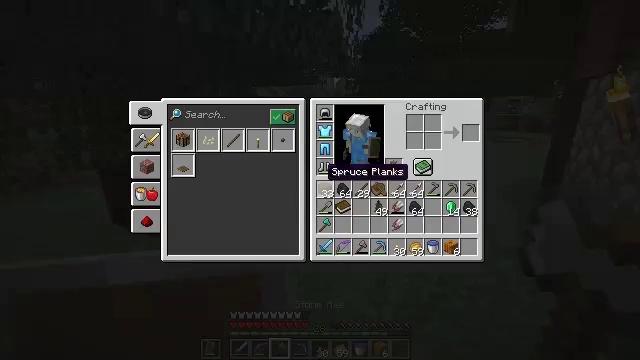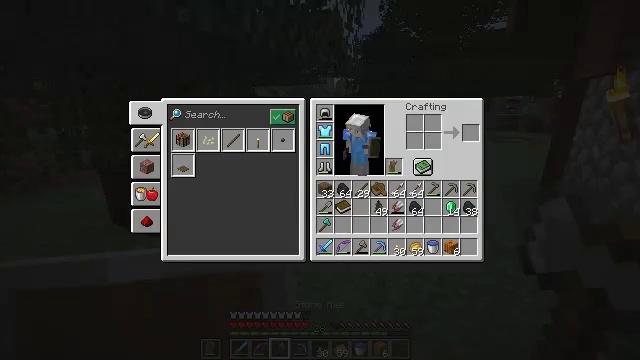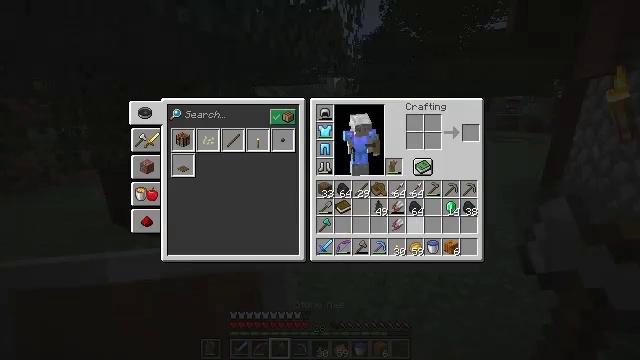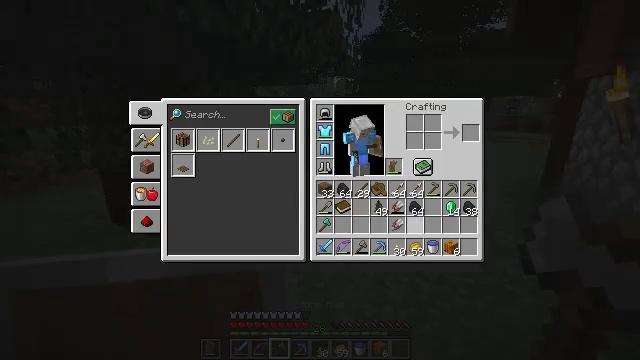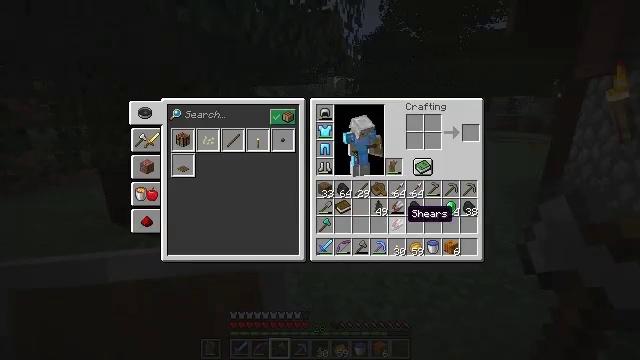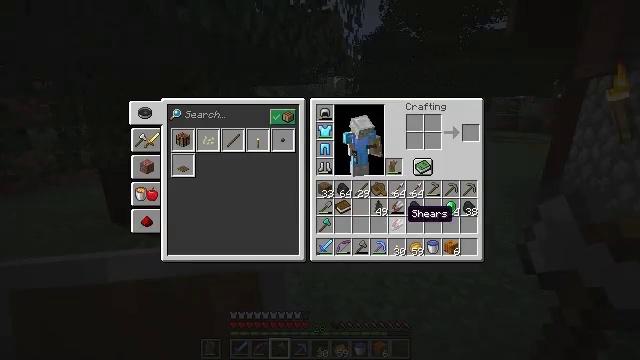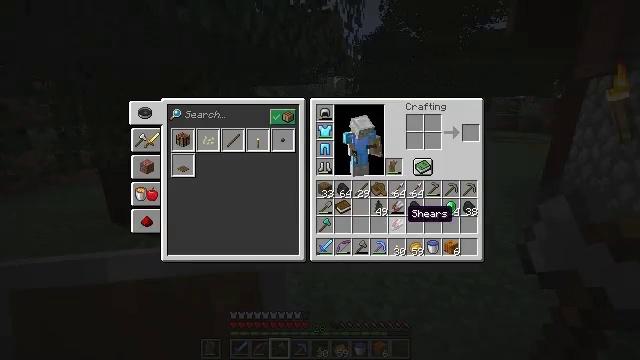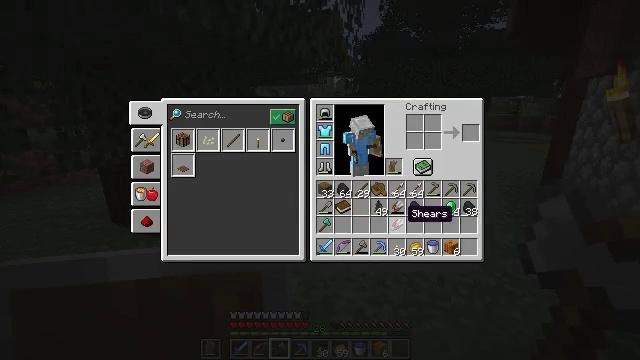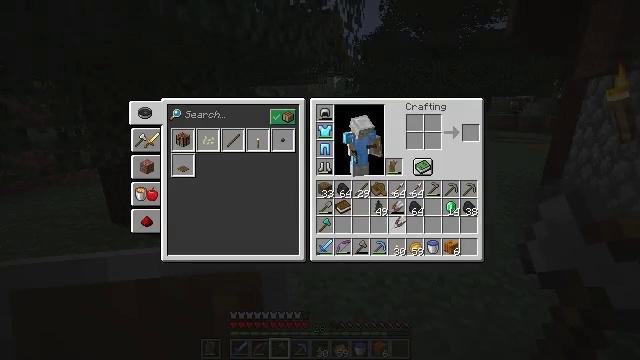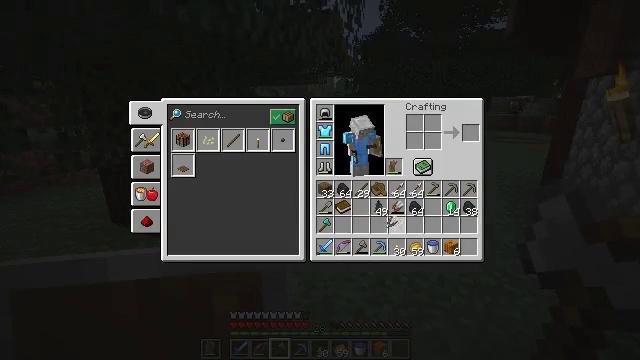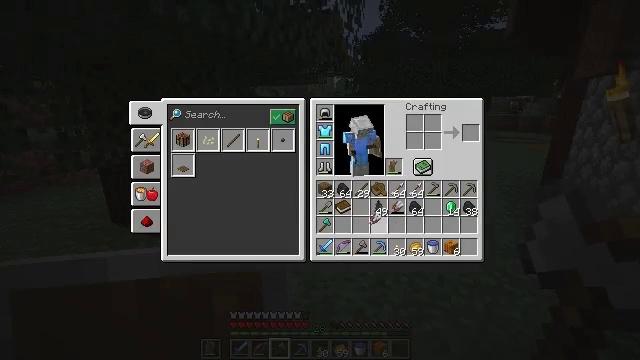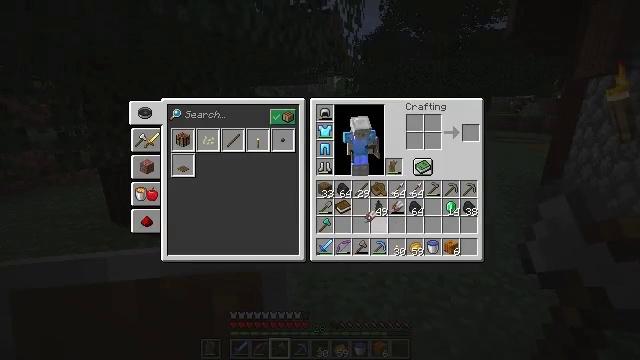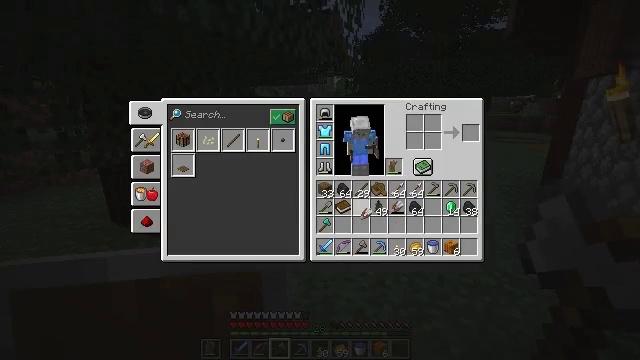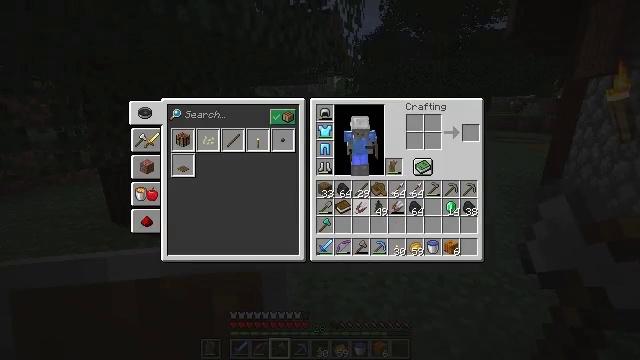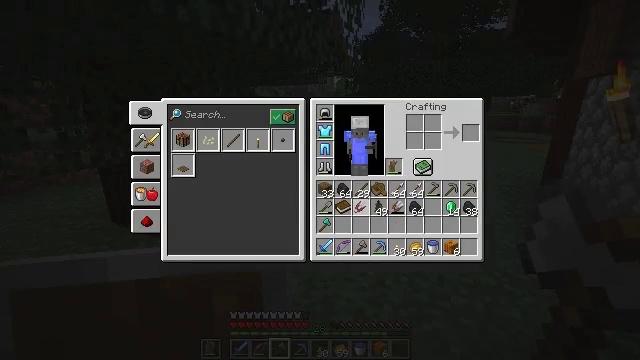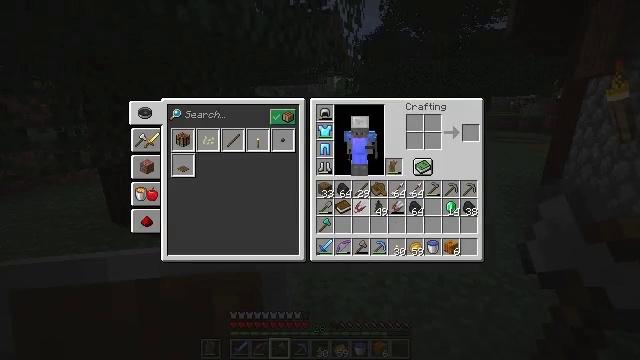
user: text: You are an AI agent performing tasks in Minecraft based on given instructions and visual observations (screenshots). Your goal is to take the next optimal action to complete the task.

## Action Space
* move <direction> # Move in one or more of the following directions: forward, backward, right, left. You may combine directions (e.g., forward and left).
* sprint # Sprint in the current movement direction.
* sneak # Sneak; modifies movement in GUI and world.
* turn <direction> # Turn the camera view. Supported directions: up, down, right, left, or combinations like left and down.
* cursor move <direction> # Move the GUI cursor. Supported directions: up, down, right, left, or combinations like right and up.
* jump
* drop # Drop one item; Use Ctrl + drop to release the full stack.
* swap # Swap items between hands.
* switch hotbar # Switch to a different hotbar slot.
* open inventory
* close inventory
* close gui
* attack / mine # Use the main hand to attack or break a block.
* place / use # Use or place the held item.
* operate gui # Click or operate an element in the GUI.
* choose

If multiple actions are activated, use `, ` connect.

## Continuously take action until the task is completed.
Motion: motion action
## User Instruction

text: Harvest melon from the farm.
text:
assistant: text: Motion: cursor move right and up
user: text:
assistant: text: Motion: cursor move right and down
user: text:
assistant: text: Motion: no_op
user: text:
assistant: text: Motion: cursor move left
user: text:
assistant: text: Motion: no_op
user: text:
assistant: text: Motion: no_op
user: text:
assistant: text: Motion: no_op
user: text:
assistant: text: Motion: operate gui
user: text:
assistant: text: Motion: cursor move left
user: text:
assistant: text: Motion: cursor move left
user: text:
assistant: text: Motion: no_op
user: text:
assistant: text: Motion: no_op
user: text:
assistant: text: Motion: no_op
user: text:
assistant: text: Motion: operate gui
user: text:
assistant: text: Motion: operate gui
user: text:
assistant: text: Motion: no_op
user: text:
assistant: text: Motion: no_op
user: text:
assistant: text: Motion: no_op
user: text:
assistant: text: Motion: no_op
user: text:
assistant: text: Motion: cursor move right
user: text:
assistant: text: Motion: no_op
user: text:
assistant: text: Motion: no_op
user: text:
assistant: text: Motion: no_op
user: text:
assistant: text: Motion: no_op
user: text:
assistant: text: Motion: no_op
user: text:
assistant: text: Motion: move forward
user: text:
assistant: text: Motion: move forward, sprint, turn right and up
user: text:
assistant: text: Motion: move forward, sprint, turn right and down
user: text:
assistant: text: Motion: move forward, turn right and down
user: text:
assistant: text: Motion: move forward, turn left and down